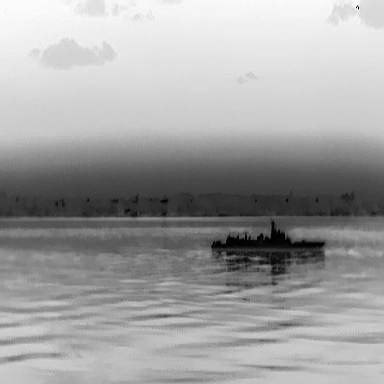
There is a warship in the infrared image.